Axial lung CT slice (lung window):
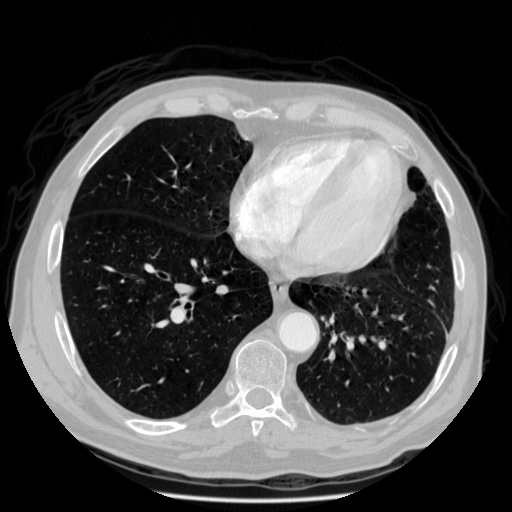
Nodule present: no